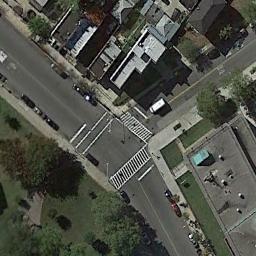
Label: intersection